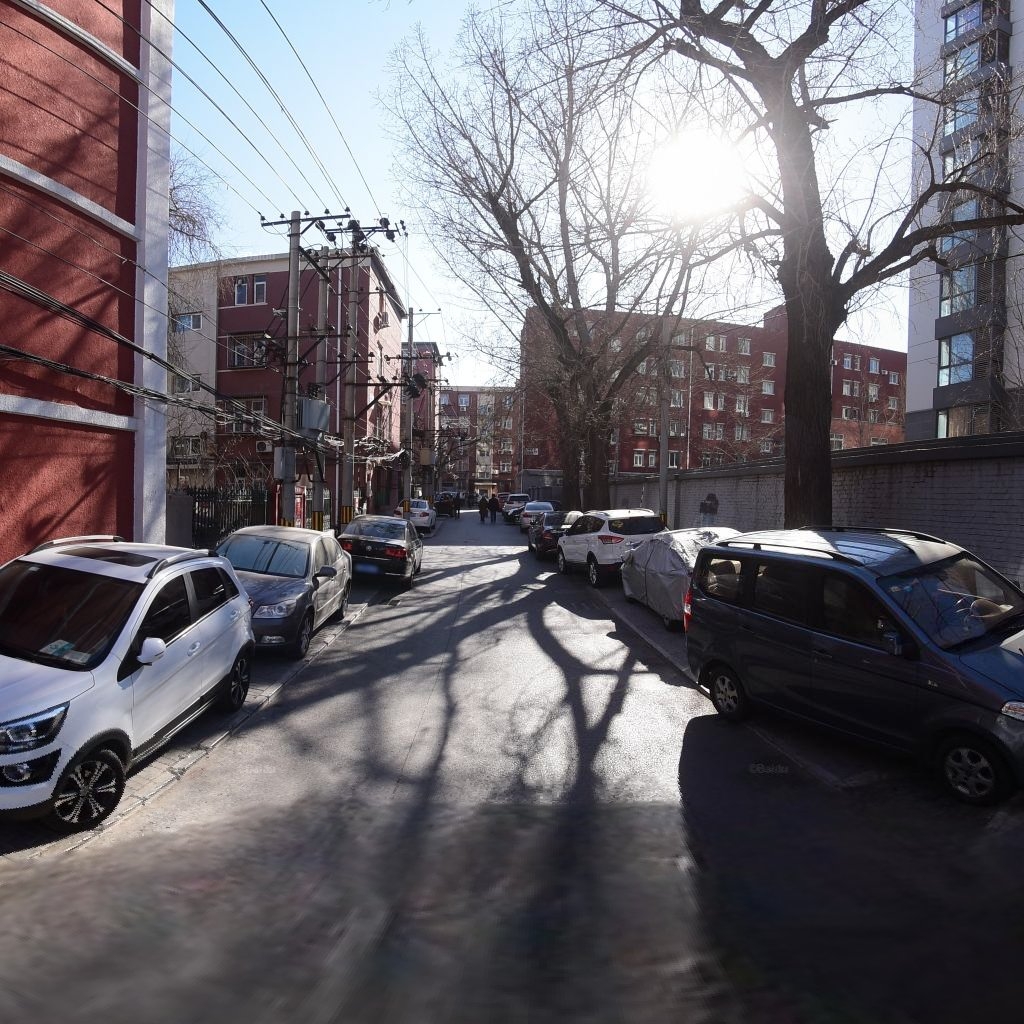
Region: Dongcheng
Road damage annotations: longitudinal crack